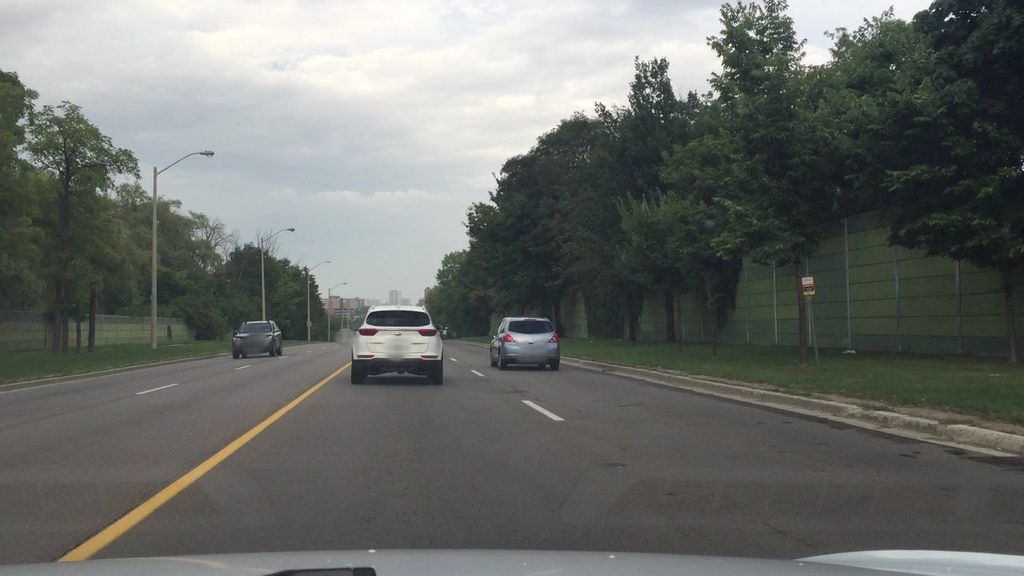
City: toronto